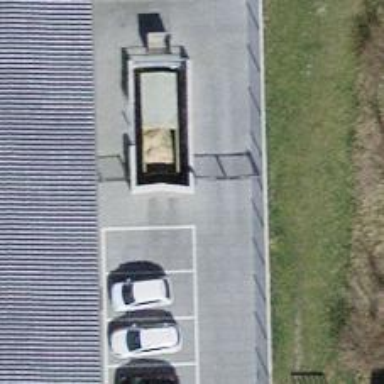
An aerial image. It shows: Concrete wall acting as barrier.